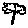
Label: tree